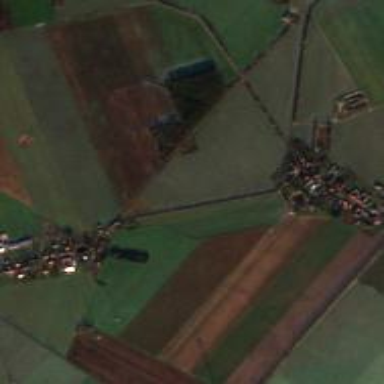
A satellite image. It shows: Picturesque farmland scene.